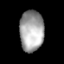
Tissue: lung
Cell type: Myeloid cells
Senescence score: 0.5633
Nuclear area (px): 968
Mean DAPI intensity: 163.761